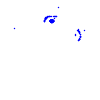
Particle: pion